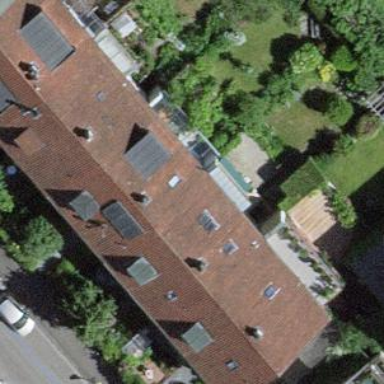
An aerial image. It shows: Terrace building.